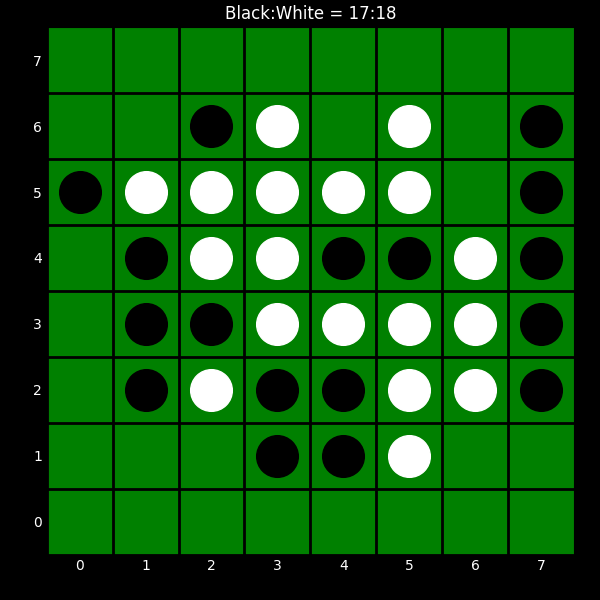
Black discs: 17
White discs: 18